Question: I would like to know if the following is possible, and how:
I want to check if a username in my table appears in 5 or more rows
my table:

Example of usage that I want:
If the name (teste) is on more than 5 rows then do something..
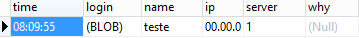
Answer: Use HAVING, it allows you to filter by aggregated / manipulated fields
'''
SELECT count(username) as shows_counter from tbl
group by username
HAVING count(username)>5
$check = mysql_query("SELECT count(name),name
FROM hack_log group by name HAVING count(name)>5");
$check = mysql_num_rows($result);// **Add this row**
if($check){ echo "HACKER!"; }else{ echo "not hacker"; }
'''
-
## Accorging to your needs
You need to check number of rows
'''
$db = new PDO('mysql:host=your_hostname;dbname=your_db;charset=UTF-8', $user, $pass);
$q = $db->prepare('SELECT count(name),name
FROM hack_log group by name HAVING count(name)>5');
$q->execute();
$rows = $q->fetchAll();
$res= count($rows)>0?"Hacker":"No Hacker";
echo $res;
'''